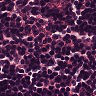
Metastatic tissue present: no